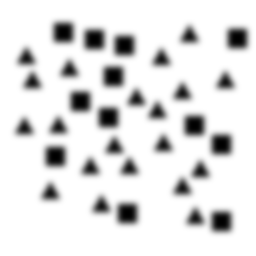
Squares: 12
Triangles: 20
Stars: 0
Total shapes: 32